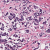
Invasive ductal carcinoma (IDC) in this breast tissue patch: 1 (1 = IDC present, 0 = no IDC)